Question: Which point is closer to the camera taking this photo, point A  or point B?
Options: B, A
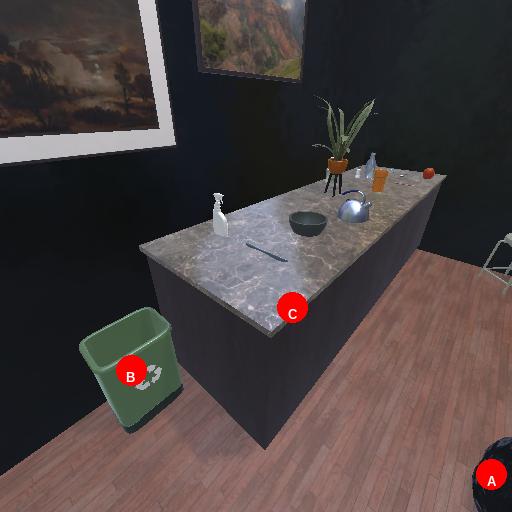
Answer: B